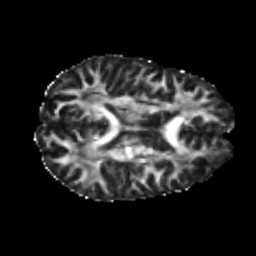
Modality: FA
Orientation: axial
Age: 22
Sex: male
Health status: healthy
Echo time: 0.074 s